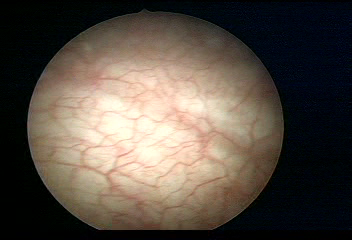
Modality: WLC
Class: Normal mucosa
Bladder cancer association: No